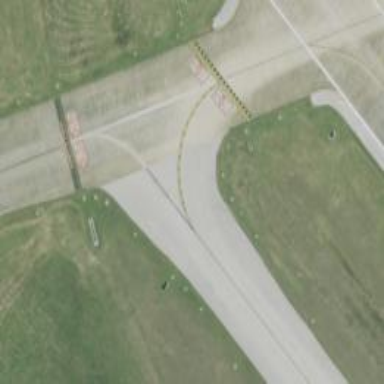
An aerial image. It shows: Image of taxiway at airport.